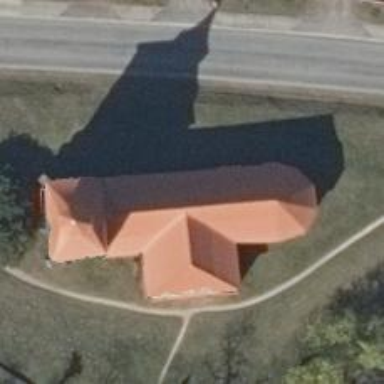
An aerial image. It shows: Place of worship.